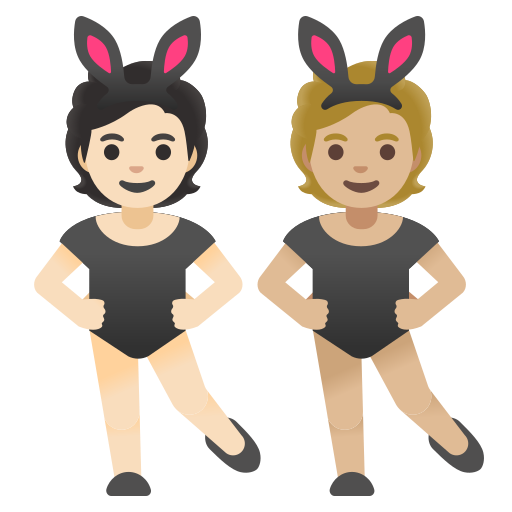
Emoji: 🧑🏻‍🐰‍🧑🏼